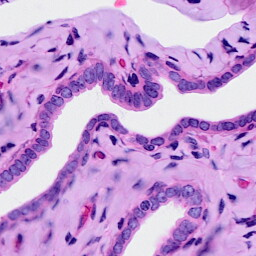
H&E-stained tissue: Ovarian